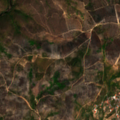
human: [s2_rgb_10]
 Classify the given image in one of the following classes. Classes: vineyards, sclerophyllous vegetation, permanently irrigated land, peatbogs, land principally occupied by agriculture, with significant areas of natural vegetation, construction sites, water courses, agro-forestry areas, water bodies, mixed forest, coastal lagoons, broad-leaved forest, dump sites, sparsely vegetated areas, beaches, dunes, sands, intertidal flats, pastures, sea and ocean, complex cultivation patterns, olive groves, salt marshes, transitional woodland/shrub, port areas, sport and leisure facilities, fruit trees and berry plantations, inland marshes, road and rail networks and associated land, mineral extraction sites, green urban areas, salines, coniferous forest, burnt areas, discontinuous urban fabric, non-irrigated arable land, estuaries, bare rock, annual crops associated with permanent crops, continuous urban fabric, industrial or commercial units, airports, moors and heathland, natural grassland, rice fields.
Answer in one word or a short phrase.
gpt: complex cultivation patterns, land principally occupied by agriculture, with significant areas of natural vegetation, broad-leaved forest, transitional woodland/shrub